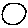
Label: circle